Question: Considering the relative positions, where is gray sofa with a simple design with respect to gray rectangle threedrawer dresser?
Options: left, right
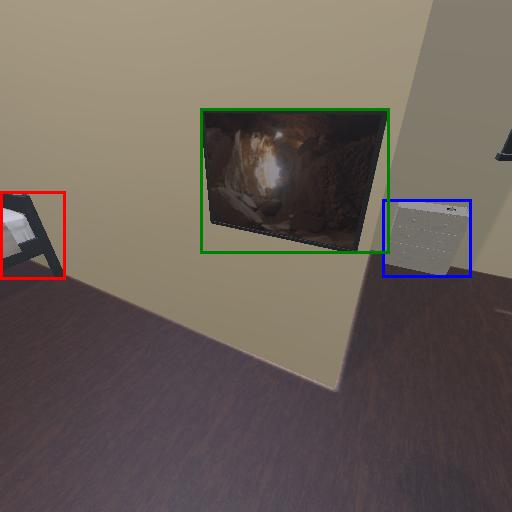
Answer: left